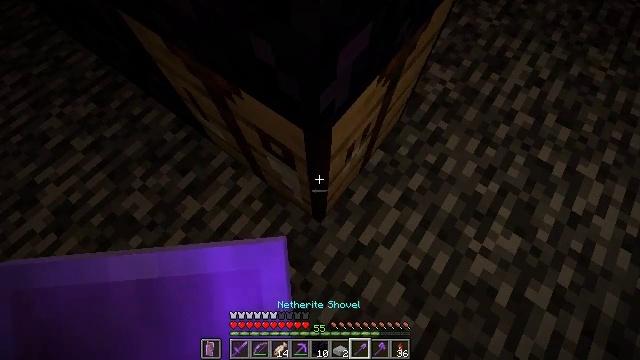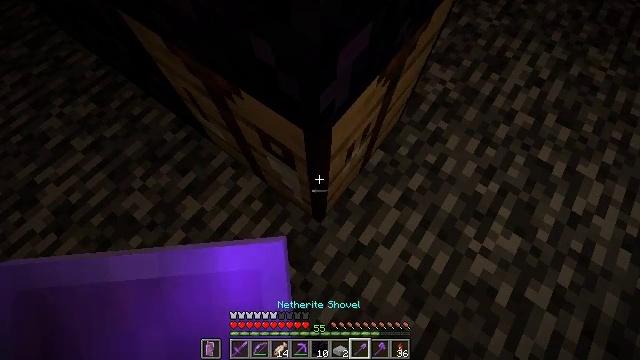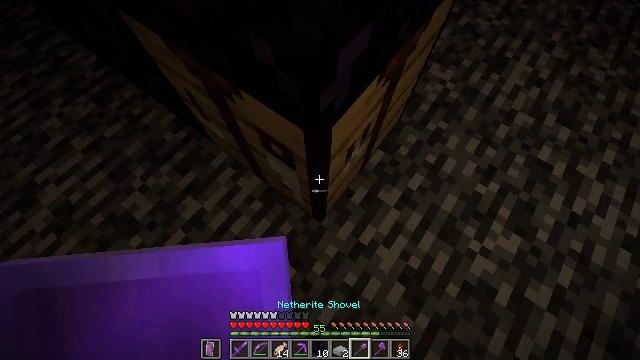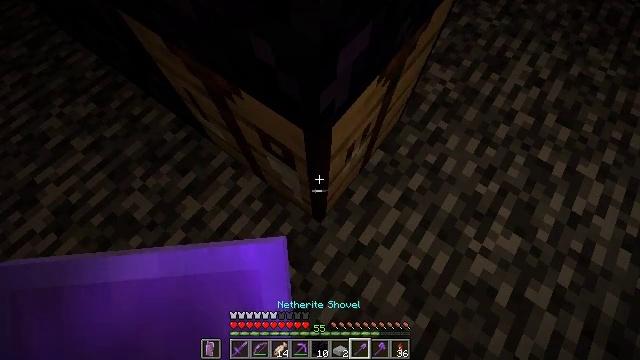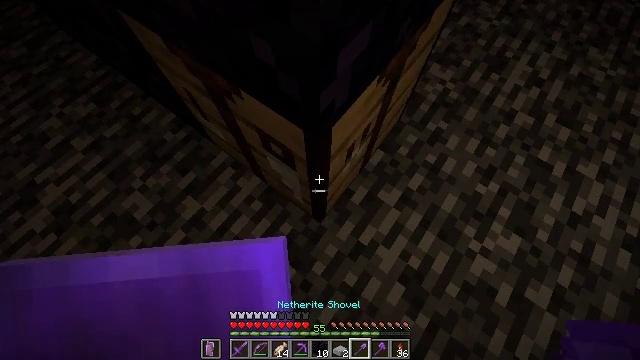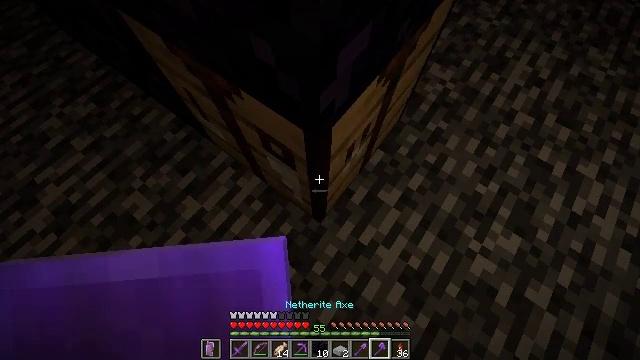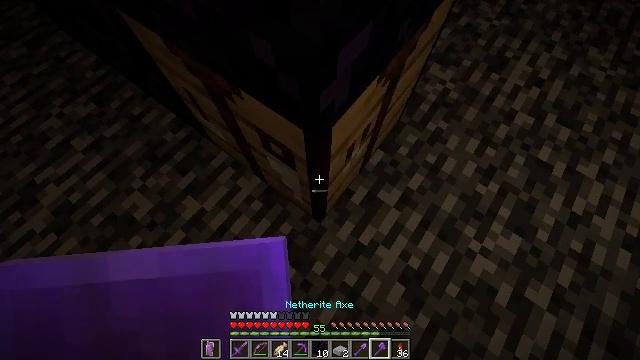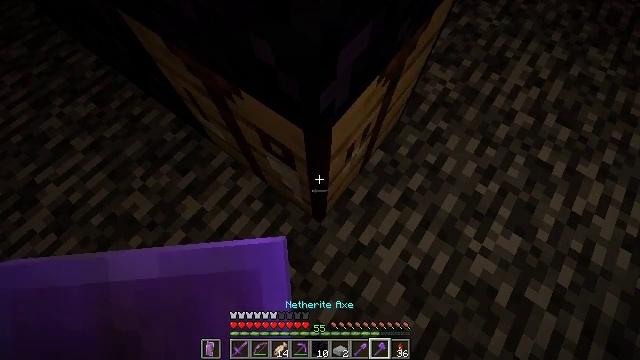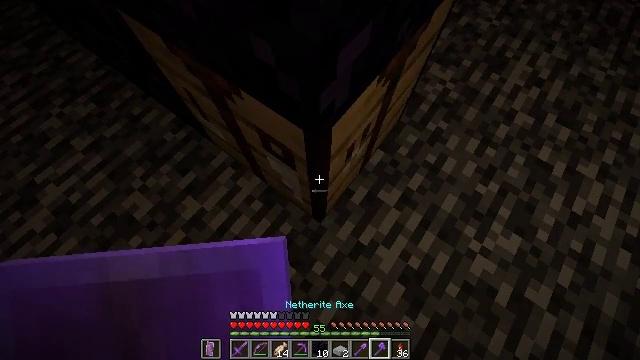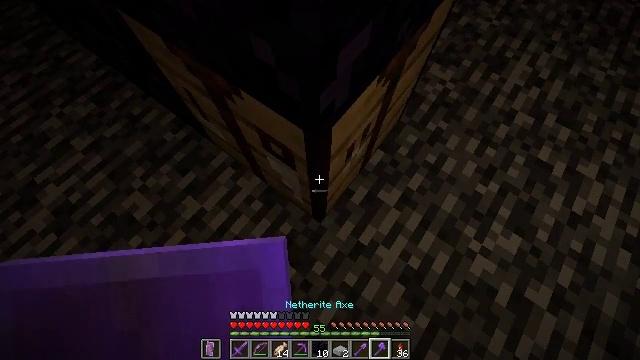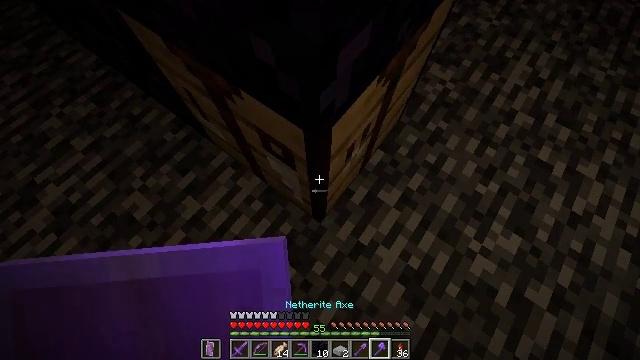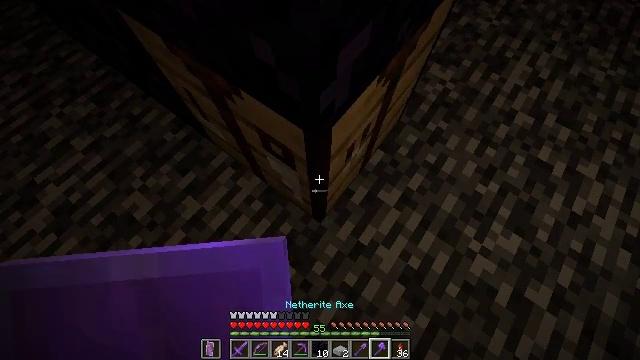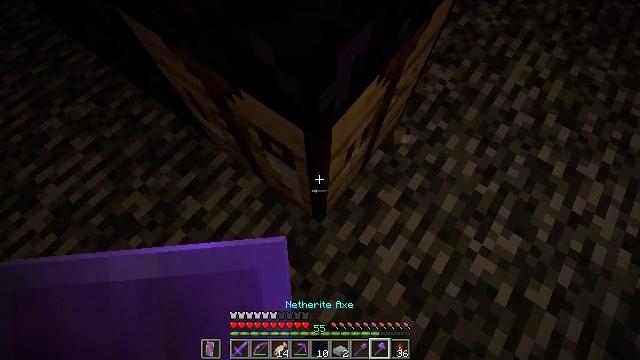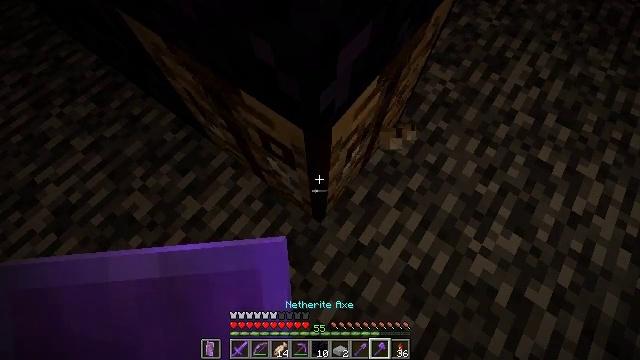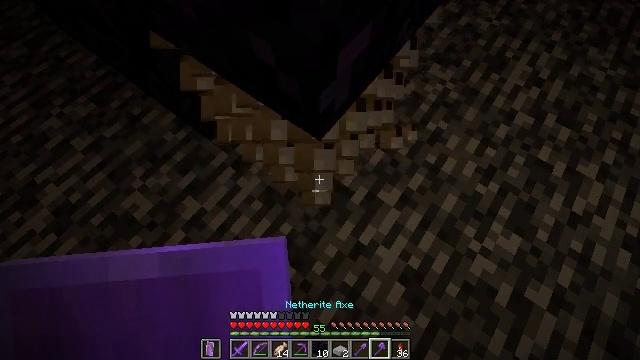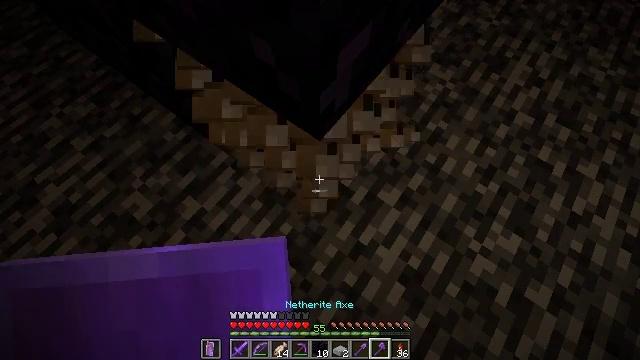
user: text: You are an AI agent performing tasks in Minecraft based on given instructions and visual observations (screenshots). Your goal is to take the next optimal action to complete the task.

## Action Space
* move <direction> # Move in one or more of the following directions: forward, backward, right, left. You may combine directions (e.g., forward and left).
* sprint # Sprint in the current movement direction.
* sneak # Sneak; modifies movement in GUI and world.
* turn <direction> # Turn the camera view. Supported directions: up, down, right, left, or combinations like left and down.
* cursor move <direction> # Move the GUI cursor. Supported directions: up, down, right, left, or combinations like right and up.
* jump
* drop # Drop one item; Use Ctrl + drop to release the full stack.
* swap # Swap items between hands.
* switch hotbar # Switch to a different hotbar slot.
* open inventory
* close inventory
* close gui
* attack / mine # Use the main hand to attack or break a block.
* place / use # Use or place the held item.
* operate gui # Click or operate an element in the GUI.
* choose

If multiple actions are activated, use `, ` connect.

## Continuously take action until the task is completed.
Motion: motion action
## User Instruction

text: Recycle the crafting table.
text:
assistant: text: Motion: no_op
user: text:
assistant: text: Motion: no_op
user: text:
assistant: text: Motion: no_op
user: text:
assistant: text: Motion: no_op
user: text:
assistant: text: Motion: no_op
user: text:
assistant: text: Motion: no_op
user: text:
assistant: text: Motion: no_op
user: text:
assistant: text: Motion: no_op
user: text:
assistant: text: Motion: no_op
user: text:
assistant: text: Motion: no_op
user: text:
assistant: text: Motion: no_op
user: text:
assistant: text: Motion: attack / mine
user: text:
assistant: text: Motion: attack / mine
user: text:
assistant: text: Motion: attack / mine
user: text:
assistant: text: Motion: attack / mine
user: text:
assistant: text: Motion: attack / mine
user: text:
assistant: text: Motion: attack / mine
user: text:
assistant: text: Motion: attack / mine
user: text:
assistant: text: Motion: attack / mine